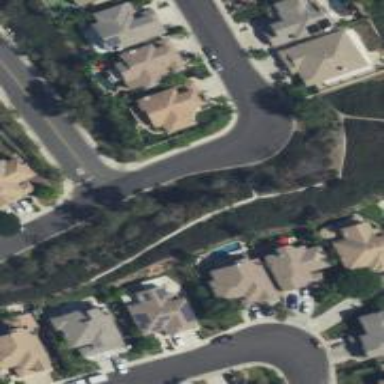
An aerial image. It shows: Residential road with sidewalk on the left.